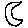
Label: moon